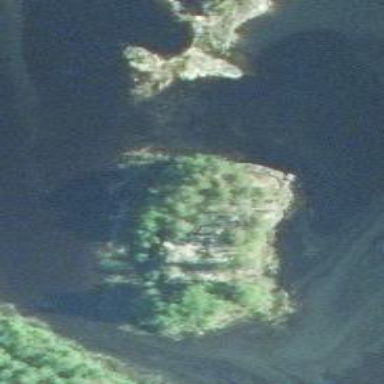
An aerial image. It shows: Islet surrounded by woodland.